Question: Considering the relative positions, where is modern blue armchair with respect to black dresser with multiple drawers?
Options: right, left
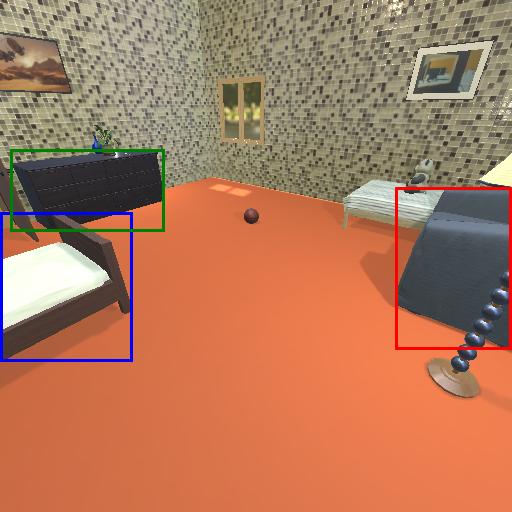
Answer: right